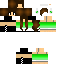
A female human skin with dark skin, wearing brown long hair dressed in a green_skin hoodie and black pants, featuring a closed mouth.